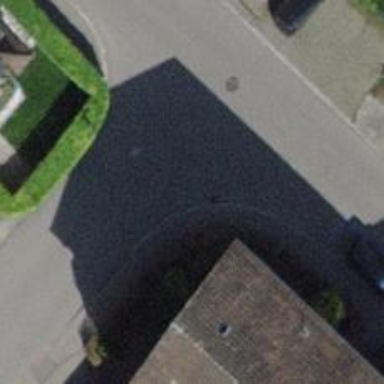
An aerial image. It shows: Kerb barrier.